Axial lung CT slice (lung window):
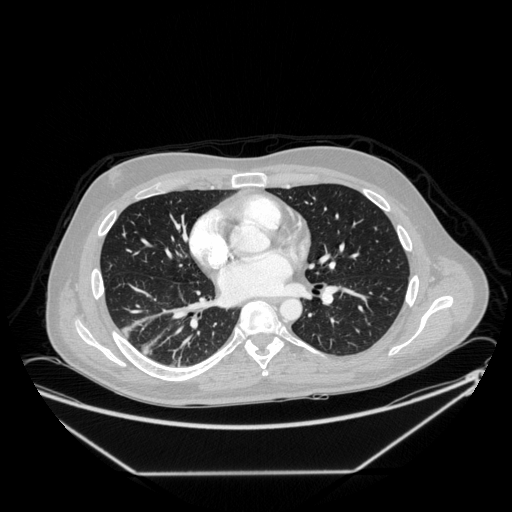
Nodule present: yes
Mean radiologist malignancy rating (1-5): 2.75